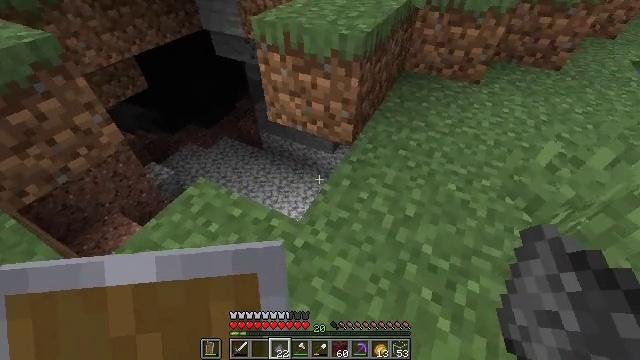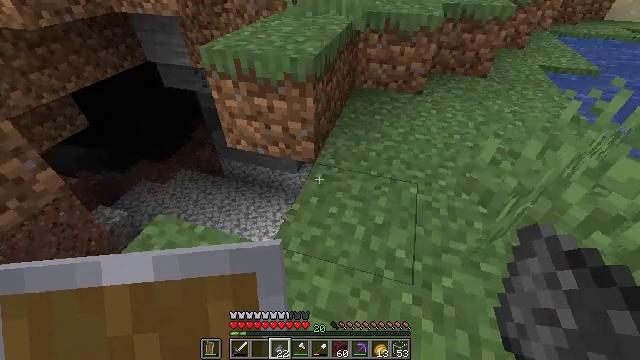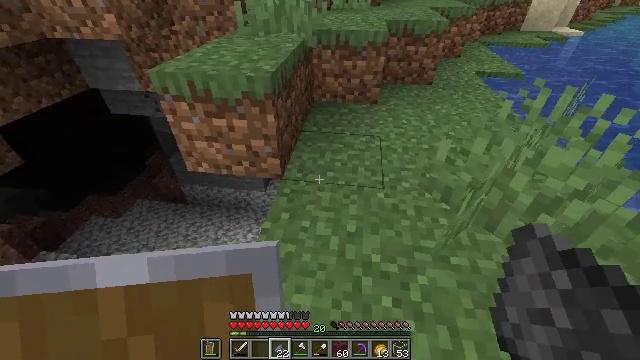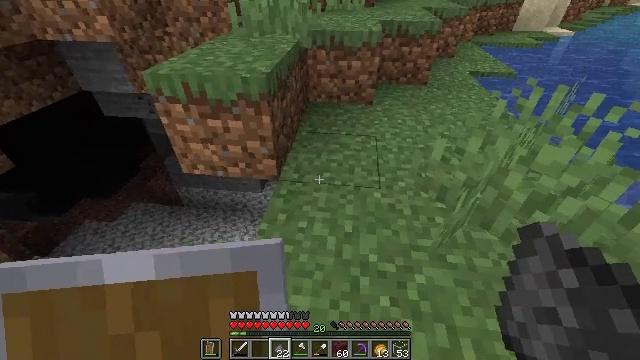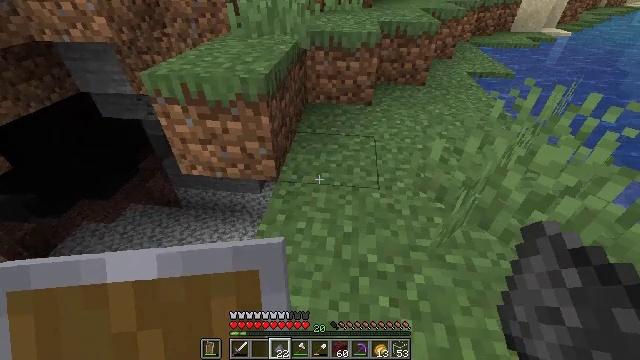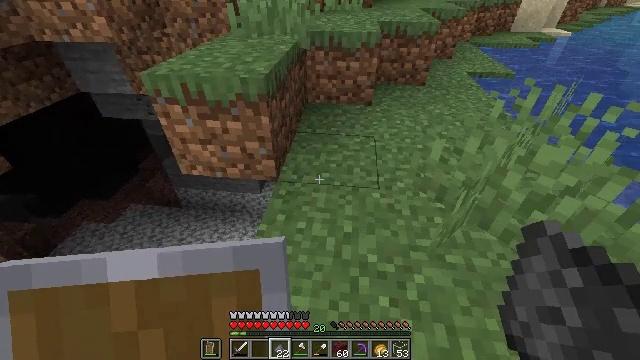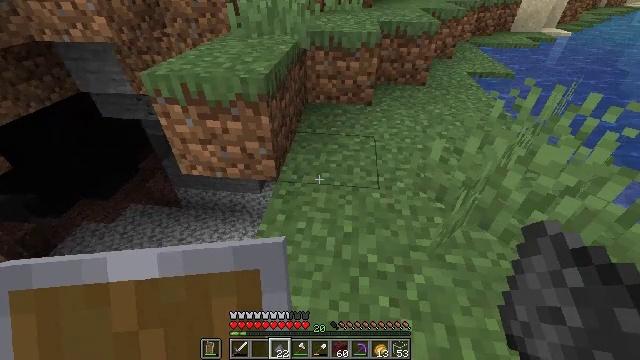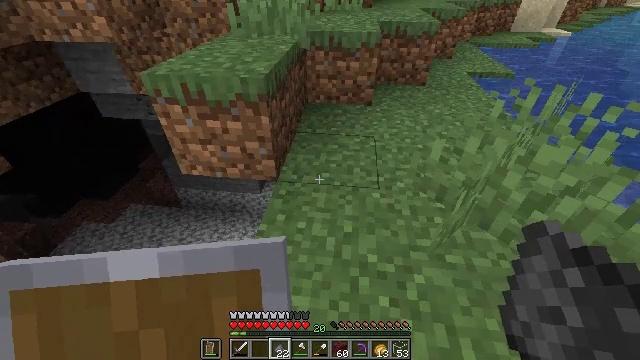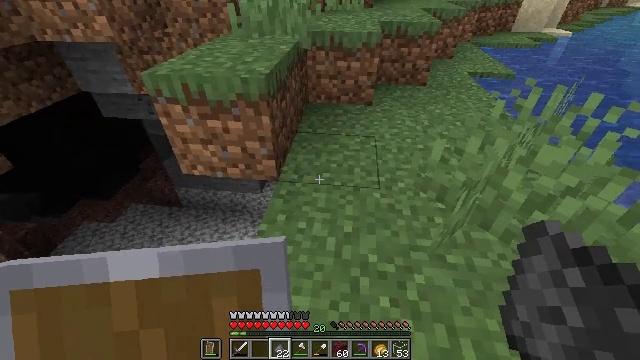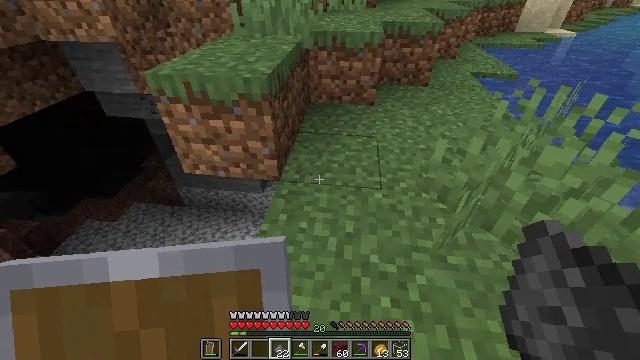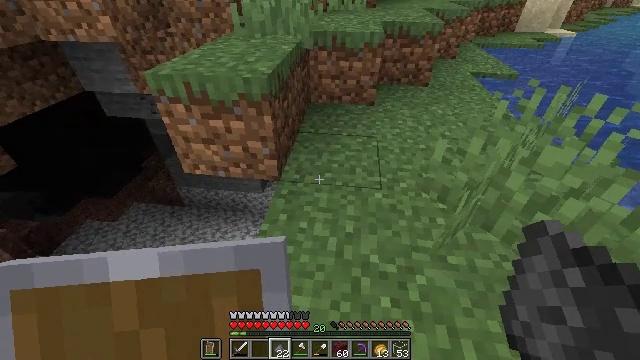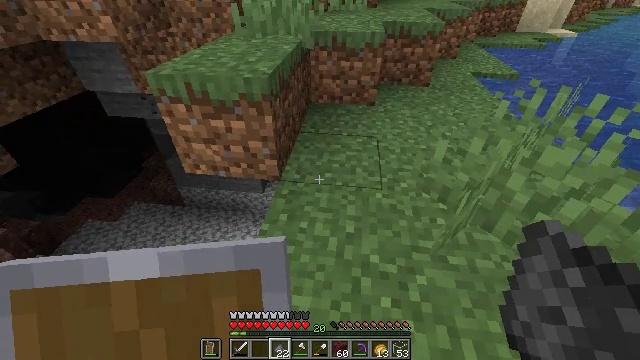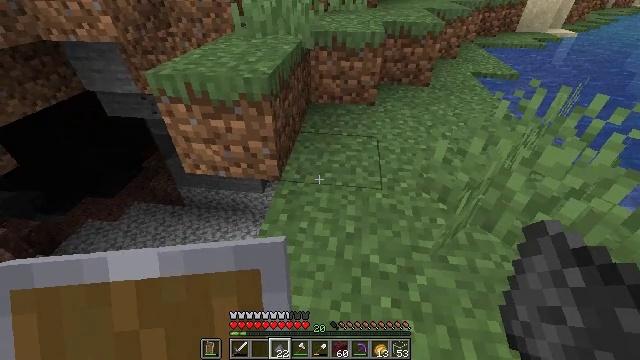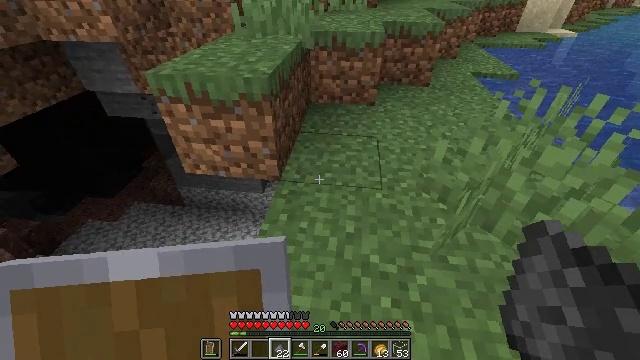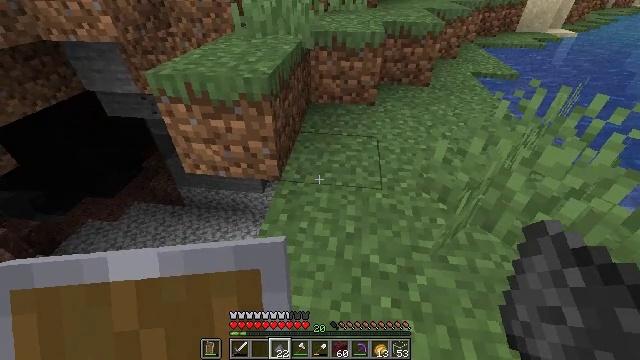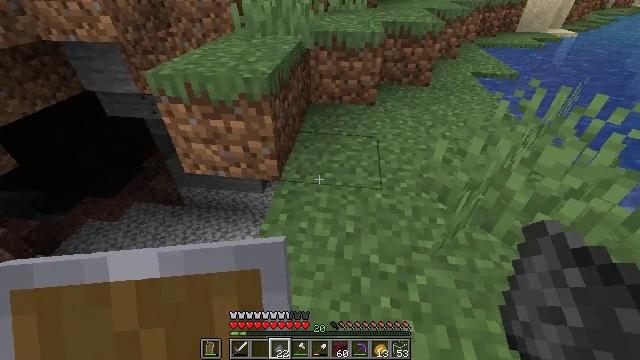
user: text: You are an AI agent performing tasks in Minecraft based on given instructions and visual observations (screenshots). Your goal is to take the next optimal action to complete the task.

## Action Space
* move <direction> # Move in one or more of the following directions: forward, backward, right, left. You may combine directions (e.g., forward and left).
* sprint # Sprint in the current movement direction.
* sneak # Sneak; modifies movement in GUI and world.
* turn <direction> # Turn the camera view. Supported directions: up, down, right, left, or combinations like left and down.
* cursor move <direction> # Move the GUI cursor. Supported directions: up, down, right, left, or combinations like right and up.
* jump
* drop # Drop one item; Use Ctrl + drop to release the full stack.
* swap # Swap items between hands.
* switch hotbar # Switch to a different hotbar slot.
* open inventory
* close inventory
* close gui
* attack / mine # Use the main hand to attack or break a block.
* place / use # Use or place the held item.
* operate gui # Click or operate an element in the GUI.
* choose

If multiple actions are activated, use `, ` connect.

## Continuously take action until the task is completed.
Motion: motion action
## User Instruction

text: Collect sand to make glass.
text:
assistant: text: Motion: turn right and up
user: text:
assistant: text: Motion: turn right and up
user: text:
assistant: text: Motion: turn right
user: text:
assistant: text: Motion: no_op
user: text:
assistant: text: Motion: no_op
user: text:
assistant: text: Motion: no_op
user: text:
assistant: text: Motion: no_op
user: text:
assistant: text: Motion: no_op
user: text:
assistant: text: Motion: no_op
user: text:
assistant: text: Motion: no_op
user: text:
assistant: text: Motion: no_op
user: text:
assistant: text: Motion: no_op
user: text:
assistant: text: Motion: no_op
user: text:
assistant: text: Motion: no_op
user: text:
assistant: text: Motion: move right
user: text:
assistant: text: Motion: move right
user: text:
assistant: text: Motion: move right
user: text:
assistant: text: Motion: move right
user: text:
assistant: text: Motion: no_op
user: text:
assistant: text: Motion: no_op
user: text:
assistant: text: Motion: no_op
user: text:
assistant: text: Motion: no_op
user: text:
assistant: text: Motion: turn right and up
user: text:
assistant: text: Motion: turn right and up
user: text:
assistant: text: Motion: turn right and up
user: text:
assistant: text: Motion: turn right and up
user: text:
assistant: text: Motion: turn right and up
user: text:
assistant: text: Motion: turn right and up
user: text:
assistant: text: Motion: no_op
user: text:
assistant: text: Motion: no_op